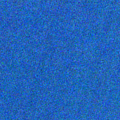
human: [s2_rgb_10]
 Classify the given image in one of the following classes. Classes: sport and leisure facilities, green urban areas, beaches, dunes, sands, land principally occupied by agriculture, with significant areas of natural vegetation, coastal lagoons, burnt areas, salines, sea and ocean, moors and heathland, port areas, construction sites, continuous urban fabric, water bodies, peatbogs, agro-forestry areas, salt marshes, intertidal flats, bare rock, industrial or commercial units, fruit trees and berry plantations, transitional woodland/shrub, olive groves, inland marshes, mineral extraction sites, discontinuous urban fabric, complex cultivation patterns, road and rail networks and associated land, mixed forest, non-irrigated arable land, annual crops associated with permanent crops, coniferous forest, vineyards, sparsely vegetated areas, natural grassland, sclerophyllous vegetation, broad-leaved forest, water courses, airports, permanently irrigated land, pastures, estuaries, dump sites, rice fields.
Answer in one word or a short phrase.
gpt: sea and ocean